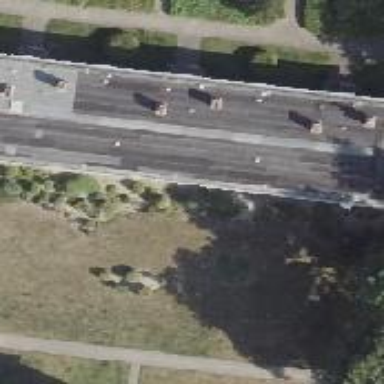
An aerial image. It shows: Hipped-roof building with apartments.